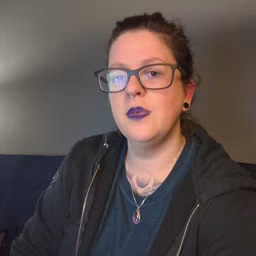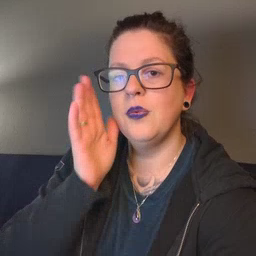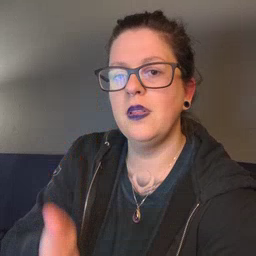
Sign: will